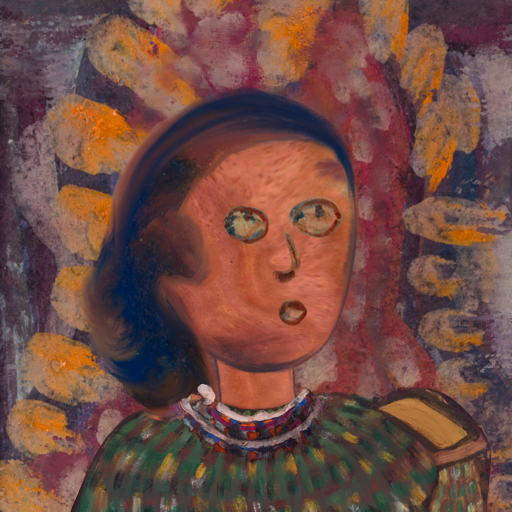
Background: Doll, Head And Neck Side: Mother_And_Son_Mother, Face Side: Orphan, Bust: After_Raid, Hair Side: Mother_And_Son_Son, Head Accessory: Blank, Second Necklace: Blank, Necklace: Hypocrite_1, Baby: Blank